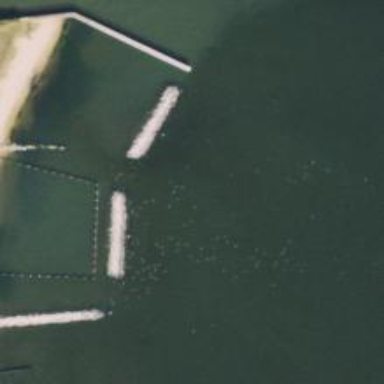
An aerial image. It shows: Breakwater structure.